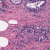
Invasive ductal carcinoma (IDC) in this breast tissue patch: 0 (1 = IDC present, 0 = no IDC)